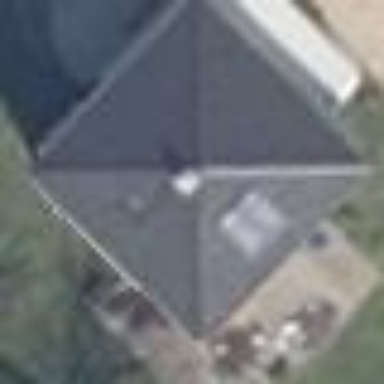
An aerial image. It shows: Residential building with pyramidal roof. The building is white with black roof.